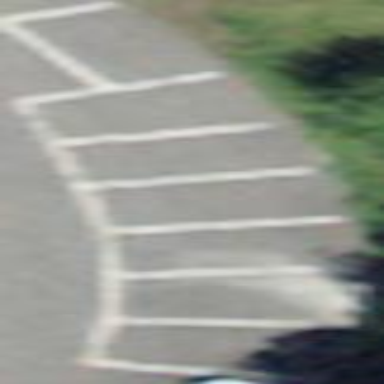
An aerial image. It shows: Parking area with asphalt surface.